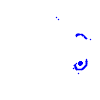
Particle: electron